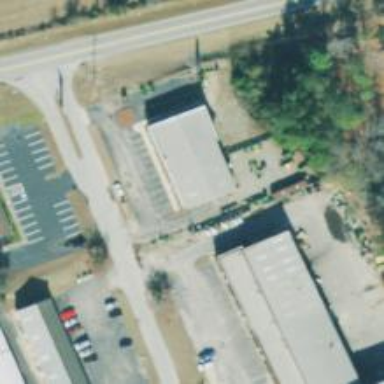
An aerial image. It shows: Commercial building.